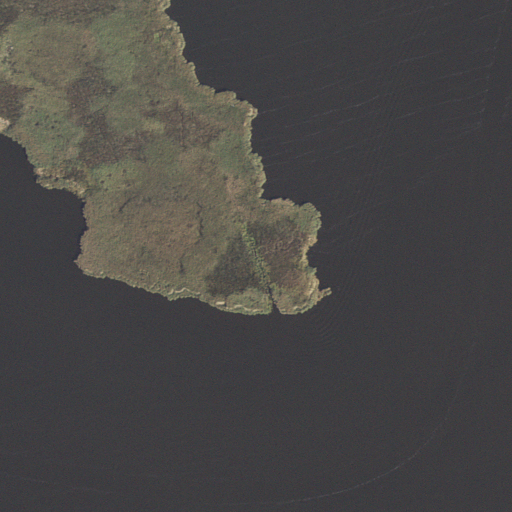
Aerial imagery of cape in North Carolina named Fluhardt Point containing open water and herbaceous wetlands